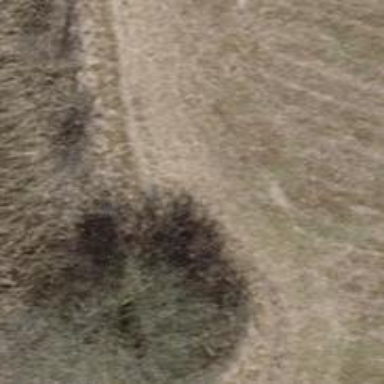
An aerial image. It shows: Path covered in grass.